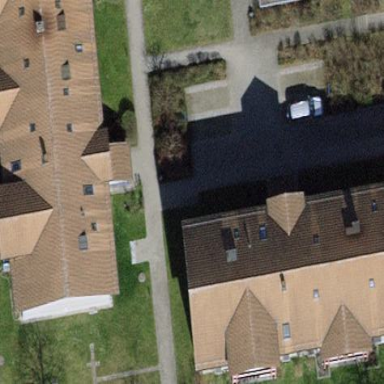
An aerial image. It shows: Building with tile roof.